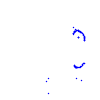
Particle: kaon